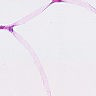
Metastatic tissue present: no